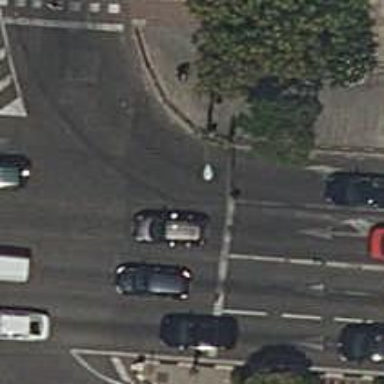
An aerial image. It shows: Road with traffic signals controlling the flow of traffic.